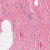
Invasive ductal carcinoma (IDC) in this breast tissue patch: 0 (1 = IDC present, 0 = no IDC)